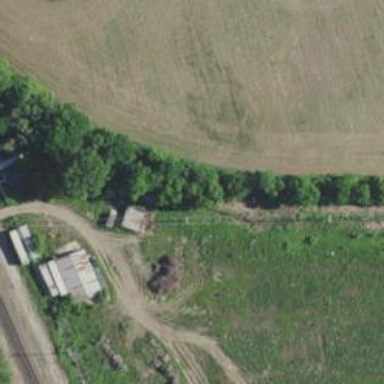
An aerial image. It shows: Abandoned railway.